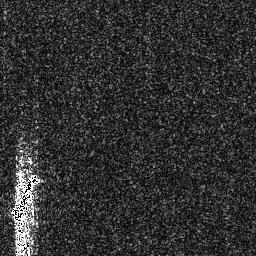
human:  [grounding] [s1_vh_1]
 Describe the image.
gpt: In the satellite image, there is  <ref>1 large ship </ref> <box>[[3, 66, 16, 89, 0]]</box> located at bottom left.